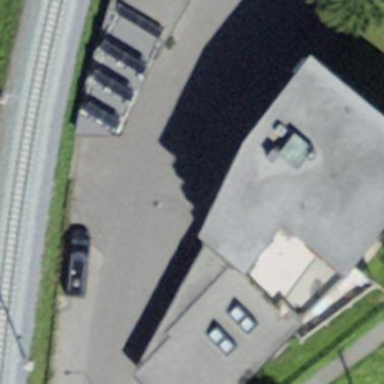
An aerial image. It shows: Flat-roofed building.